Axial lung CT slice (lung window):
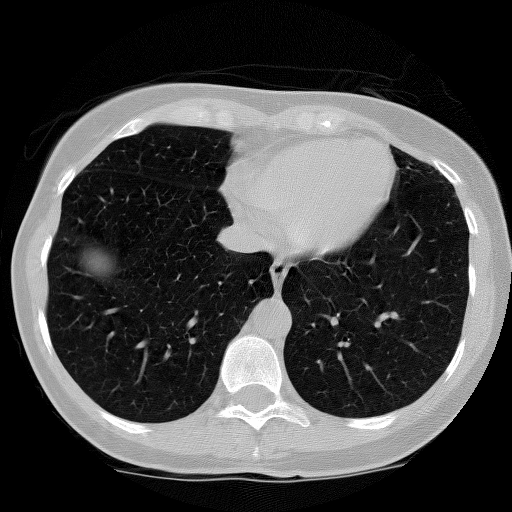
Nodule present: no